Field crop: maize
Growth stage: 2
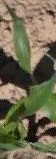
Species: maize